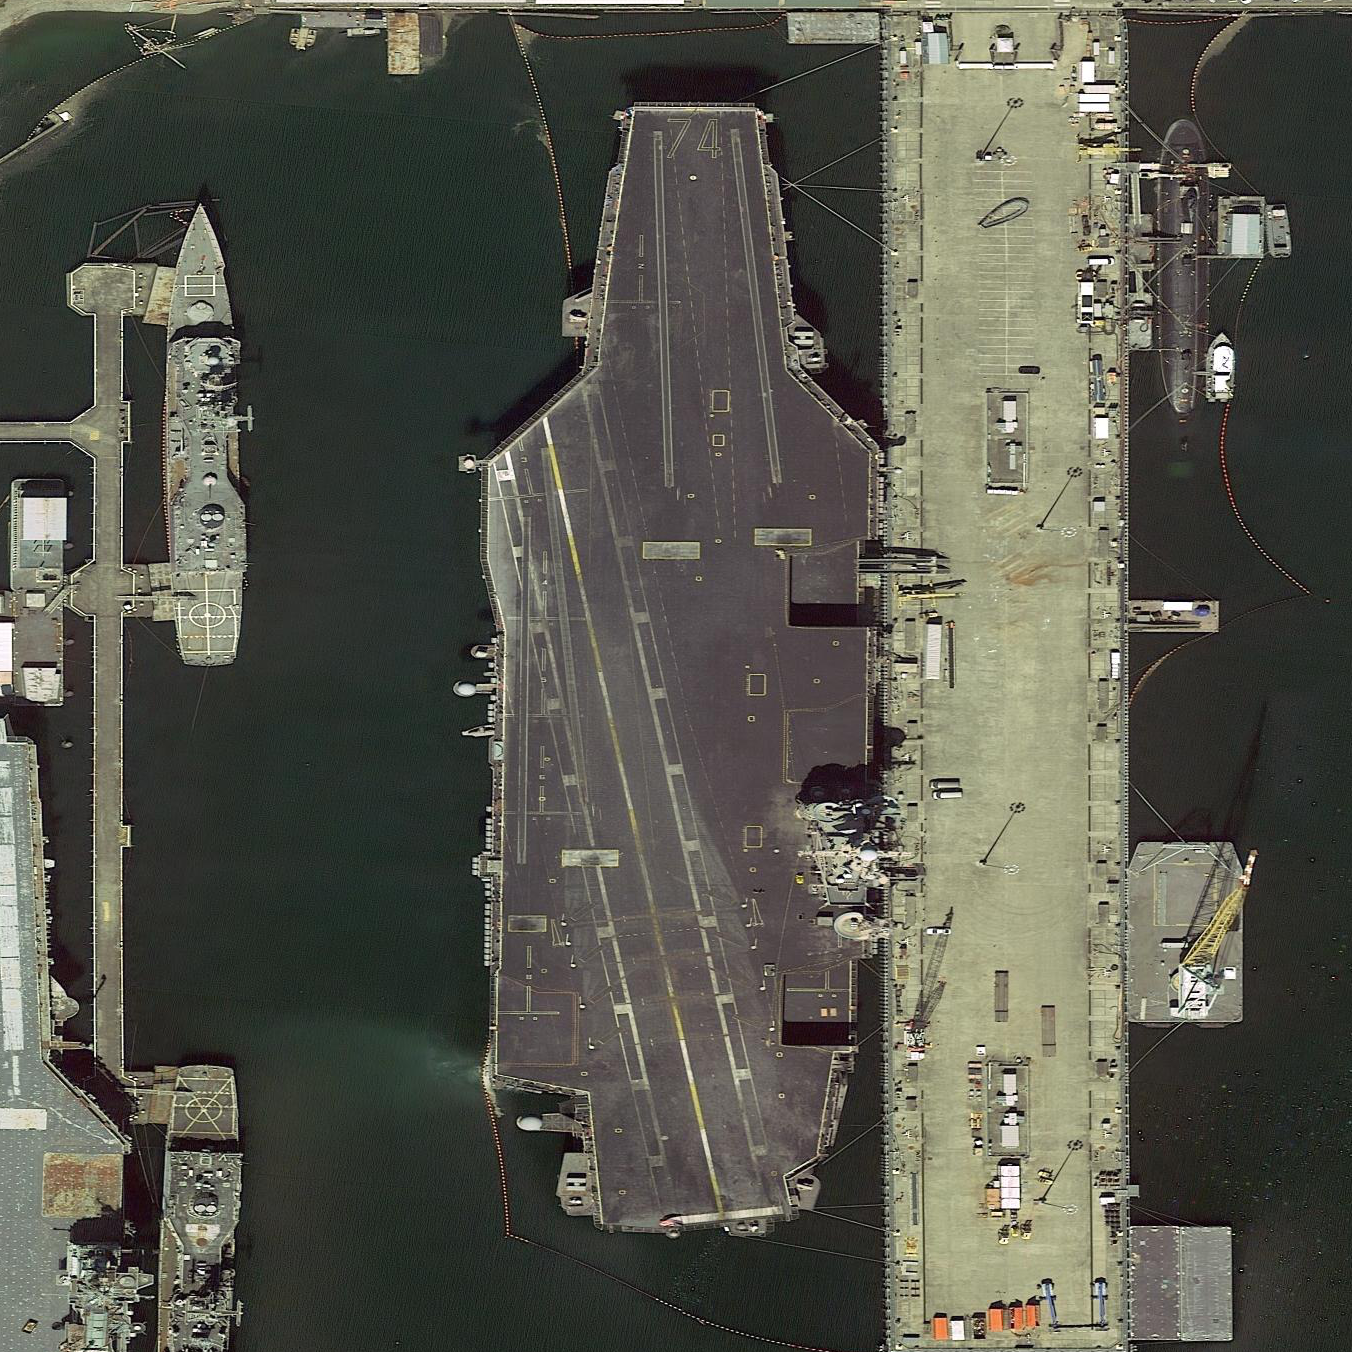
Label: Nimitz-class_aircraft_carrier